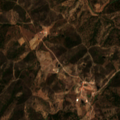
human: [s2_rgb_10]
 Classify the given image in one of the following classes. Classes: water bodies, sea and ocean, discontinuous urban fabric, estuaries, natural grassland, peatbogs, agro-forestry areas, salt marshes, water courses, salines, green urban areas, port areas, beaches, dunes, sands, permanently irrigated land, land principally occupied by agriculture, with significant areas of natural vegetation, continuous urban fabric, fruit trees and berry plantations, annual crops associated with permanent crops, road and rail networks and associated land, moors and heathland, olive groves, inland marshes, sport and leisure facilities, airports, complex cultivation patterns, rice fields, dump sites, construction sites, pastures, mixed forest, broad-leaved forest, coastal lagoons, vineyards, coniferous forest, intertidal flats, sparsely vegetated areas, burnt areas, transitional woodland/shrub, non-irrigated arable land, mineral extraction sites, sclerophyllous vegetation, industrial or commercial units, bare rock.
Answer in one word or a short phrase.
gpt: land principally occupied by agriculture, with significant areas of natural vegetation, broad-leaved forest, transitional woodland/shrub